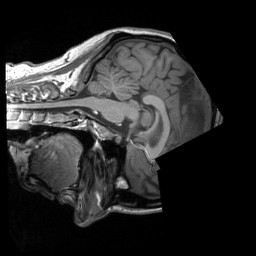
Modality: T1w
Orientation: sagittal
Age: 23
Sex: female